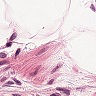
Metastatic tissue present: no